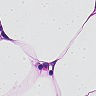
Metastatic tissue present: no